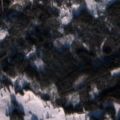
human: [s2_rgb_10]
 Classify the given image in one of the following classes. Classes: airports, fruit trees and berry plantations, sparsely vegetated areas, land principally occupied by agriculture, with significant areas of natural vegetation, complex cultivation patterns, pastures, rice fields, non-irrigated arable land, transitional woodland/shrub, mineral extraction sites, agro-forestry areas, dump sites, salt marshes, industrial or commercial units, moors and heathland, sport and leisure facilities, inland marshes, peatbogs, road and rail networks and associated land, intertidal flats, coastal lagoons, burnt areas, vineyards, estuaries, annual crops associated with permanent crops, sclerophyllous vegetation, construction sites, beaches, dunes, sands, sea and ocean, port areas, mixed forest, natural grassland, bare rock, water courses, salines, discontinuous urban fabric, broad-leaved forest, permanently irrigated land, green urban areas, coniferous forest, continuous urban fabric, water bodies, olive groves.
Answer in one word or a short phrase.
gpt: land principally occupied by agriculture, with significant areas of natural vegetation, coniferous forest, transitional woodland/shrub